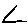
Label: triangle